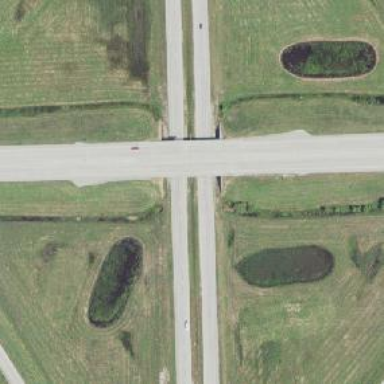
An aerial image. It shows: Trunk highway.